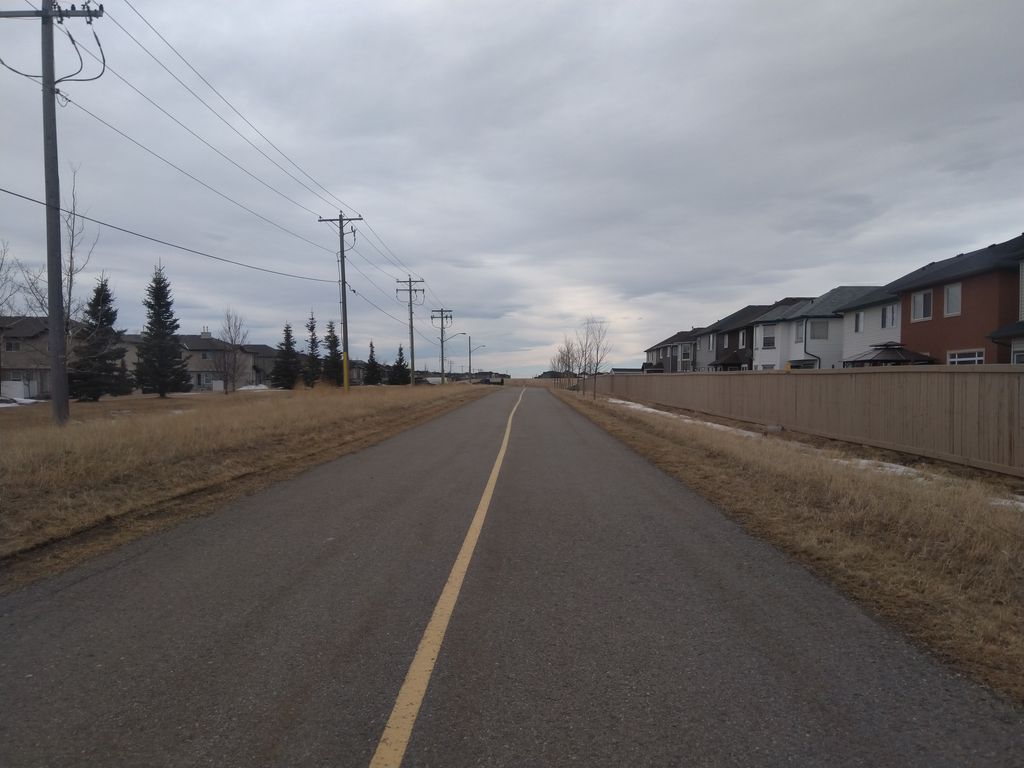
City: calgary